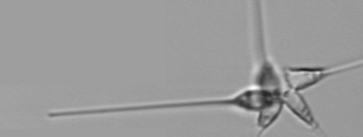
Label: Asterionellopsis_glacialis